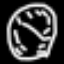
Label: clock